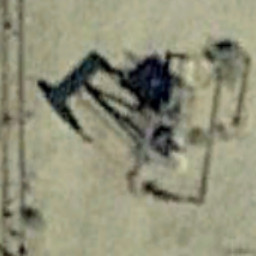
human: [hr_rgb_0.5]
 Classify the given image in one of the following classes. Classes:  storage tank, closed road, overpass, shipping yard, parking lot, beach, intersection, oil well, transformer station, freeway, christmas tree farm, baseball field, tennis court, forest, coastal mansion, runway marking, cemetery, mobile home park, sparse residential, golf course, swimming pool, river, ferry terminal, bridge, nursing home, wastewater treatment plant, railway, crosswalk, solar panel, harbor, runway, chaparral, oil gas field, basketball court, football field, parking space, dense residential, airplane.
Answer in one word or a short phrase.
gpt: oil well